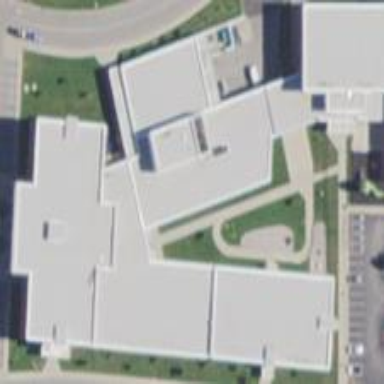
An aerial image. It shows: School building.